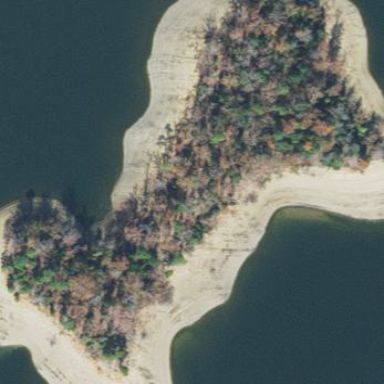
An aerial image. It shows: Forested islet.